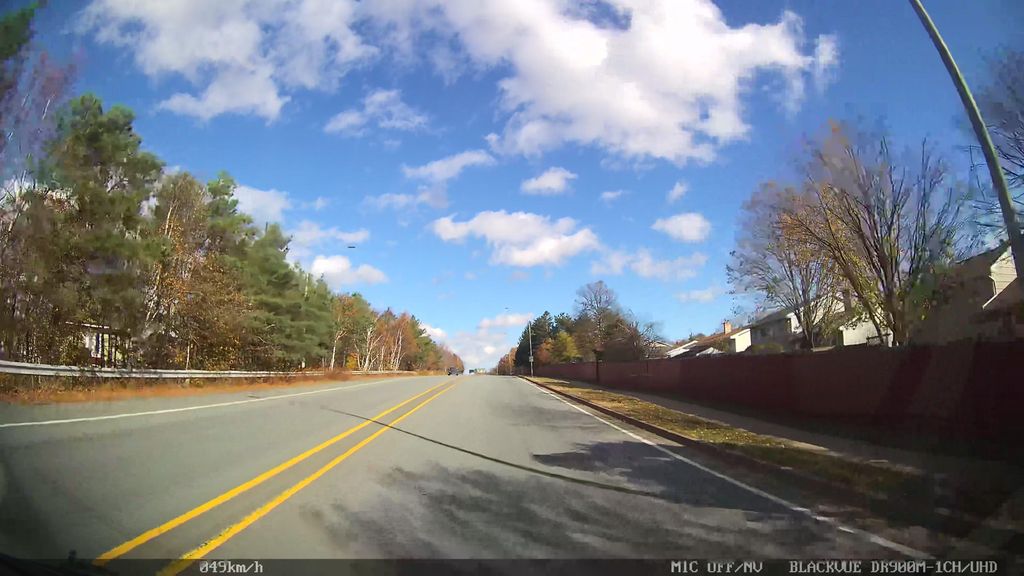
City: halifax